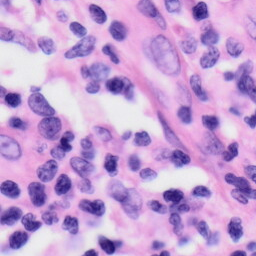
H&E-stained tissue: Skin